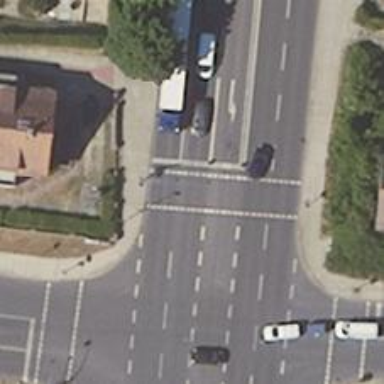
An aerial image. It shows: Traffic signals at road crossing.